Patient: sex F, age 73
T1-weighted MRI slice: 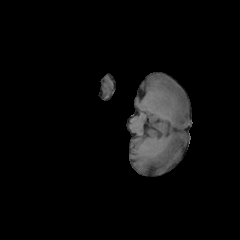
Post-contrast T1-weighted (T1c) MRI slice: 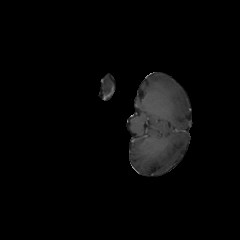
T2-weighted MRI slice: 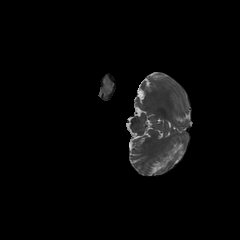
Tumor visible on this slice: no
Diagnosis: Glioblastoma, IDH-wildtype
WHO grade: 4